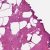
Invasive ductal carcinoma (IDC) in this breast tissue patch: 0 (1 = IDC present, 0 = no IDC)